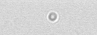
Label: camera_spot